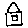
Label: house